Question: Guys I have a pie chart in my application which I got from my UI department. Now upon clicking the legend I want to change the value displayed in the "title" of the pie chart.
Here is the chart code given to me :
'''
$('#performancePieChart').highcharts({
chart: {
backgroundColor: '#f5f7f7', style: { fontFamily: 'Roboto, Sans-serif', color: '#aeafb1' }
},
title: {
style: { color: '#838589' }, text: '<b>' + myDepartmentWiseSeriesCount + '</b><br>Issues', align: 'center', verticalAlign: 'middle', y: 0, x: -185
},
tooltip: {
headerFormat: '{point.y:,.1f}<br/>', pointFormat: $('#performancePieChart').data('tooltip')
},
legend: {
itemStyle: { color: '#838589' }, symbolWidth: 10, symbolHeight: 5, itemWidth: 170, symbolRadius: 0,
itemMarginBottom: 10, backgroundColor: '#f5f7f7', align: 'right', borderWidth: 0, width: 340, height: 250, x: 0, y: 80
},
plotOptions: {
pie: {
allowPointSelect: false, cursor: 'pointer', dataLabels: { enabled: false, },
colors: ['#cc6ae5', '#6c51d4', '#318fe0', '#31cee0', '#80d343', '#856aed', '#5272e6', '#31b0e0', '#31e0b1',
'#d3cb43'], showInLegend: true, center: ['50%', '50%']
},
},
series: [{
type: 'pie', name: 'Department Issues', innerSize: '70%',
data: myDepartmentWiseSeries
}]
});
'''
Here 'myDepartmentWiseIssueCount' & 'myDepartmentWiseSeries' are dynamic variables having "count of issues" and "department names" respectively.
Now upon clicking the legend button, I want to update the value in 'myDepartmentWiseSeriesCount'
Here is the picture for reference of my chart :

Now the 'Administration' and 'Application Development' departments have a value of "1" and 'Administrative Process' has a value of "2" and the total "4" is shown at the center of pie chart.
Also when I click any legend, that pie portion disappears automatically but the value "4" doesn't change. I want to update the center value as well. For example, if I turn off the 'Administrative Process' (having value 2), the value at the center of pie chart should change to remaining value (4-2 = 2).
How would I do that ? Is there a particular event of legend that I could call and then update the value ?
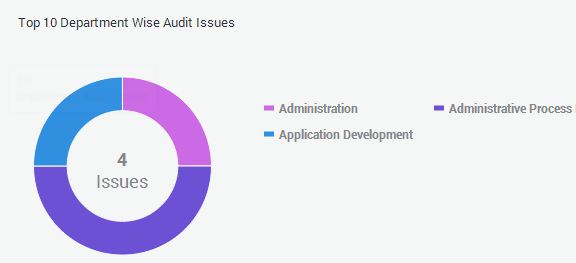
Answer: None of the above answers worked. This is what I did to solve my problem :
'''
plotOptions: {
pie: {
allowPointSelect: true, cursor: 'pointer', dataLabels: { enabled: false, },
colors: ['#cc6ae5', '#6c51d4', '#318fe0', '#31cee0', '#80d343', '#856aed', '#5272e6', '#31b0e0', '#31e0b1',
'#d3cb43'], showInLegend: true, center: ['50%', '50%'], point: {
events: {
legendItemClick: function () {
..code here...
} } }, }, }
'''